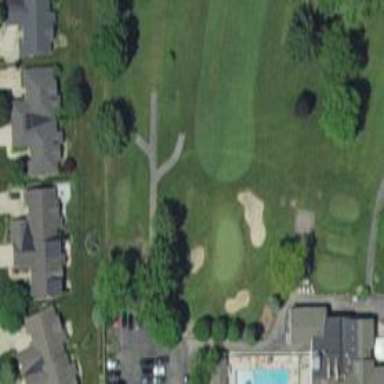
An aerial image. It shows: Grassy area designated as golf tee.